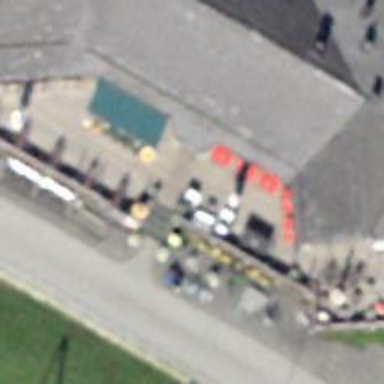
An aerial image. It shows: Charging station.